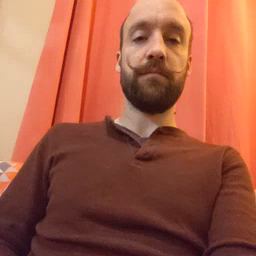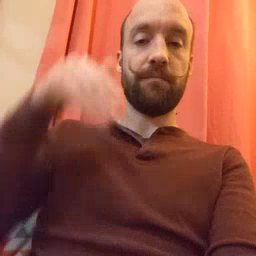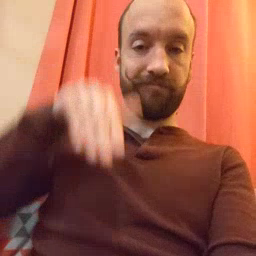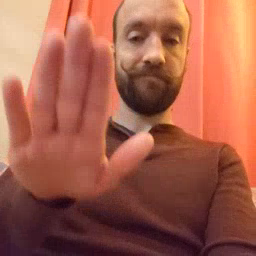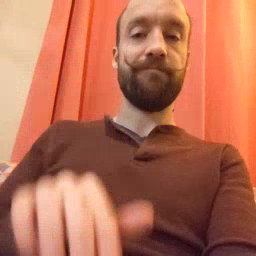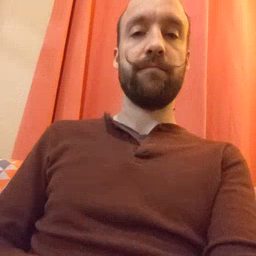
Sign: into